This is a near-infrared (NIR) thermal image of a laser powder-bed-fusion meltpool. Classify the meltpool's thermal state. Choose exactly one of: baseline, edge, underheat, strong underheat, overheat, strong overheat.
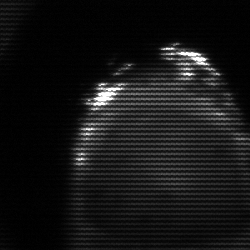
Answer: edge